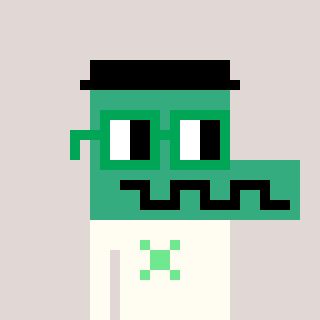
a pixel art character with square green glasses, a crocodile-shaped head and a grayscale-colored body on a warm background